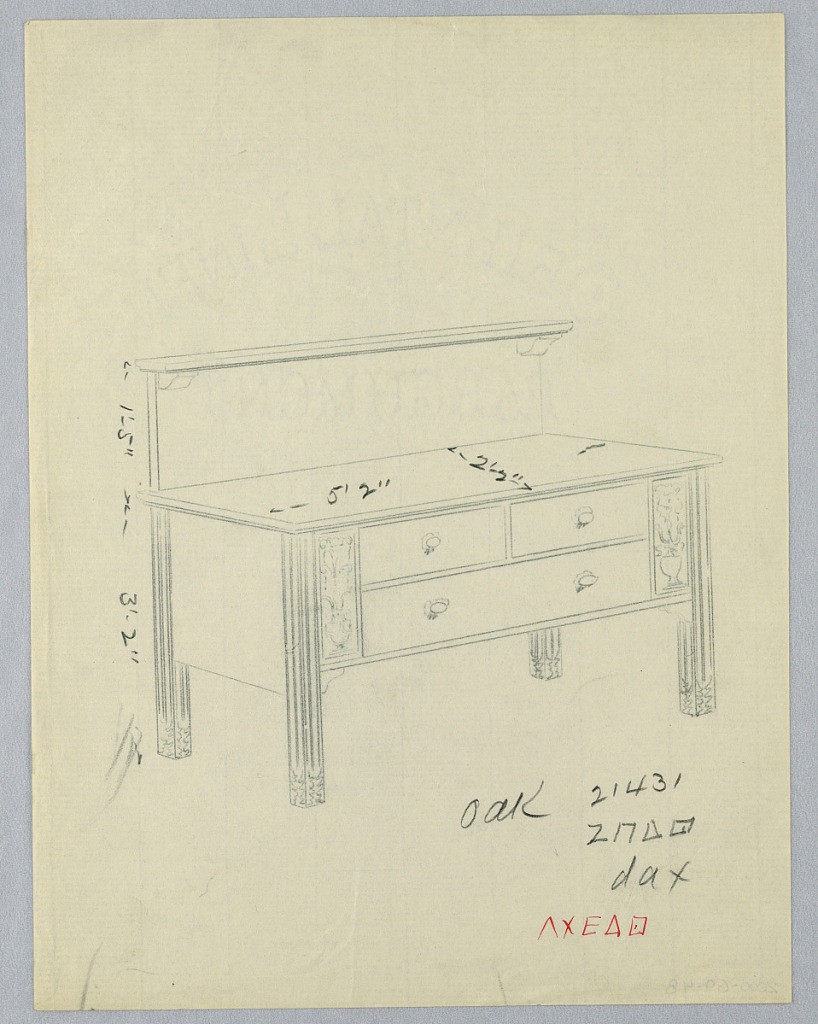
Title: Design for Rectangular Sideboard with Vases of Flowers
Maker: A.N. Davenport Co.
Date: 1900–05
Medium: Graphite on thin cream paper
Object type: Drawing
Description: Rectangular sideboard with 4 square reeded legs; center front has 3 drawers arranged in 2 rows, flanked by suggested carved vases and bouquets; shallow top supported by backsplash.